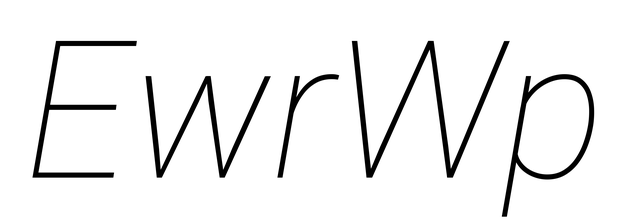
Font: Roboto-Italic_Thin_Italic